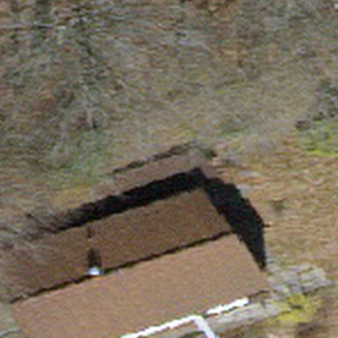
Label: other